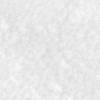
Label: no_change